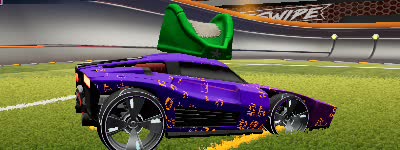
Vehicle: breakout